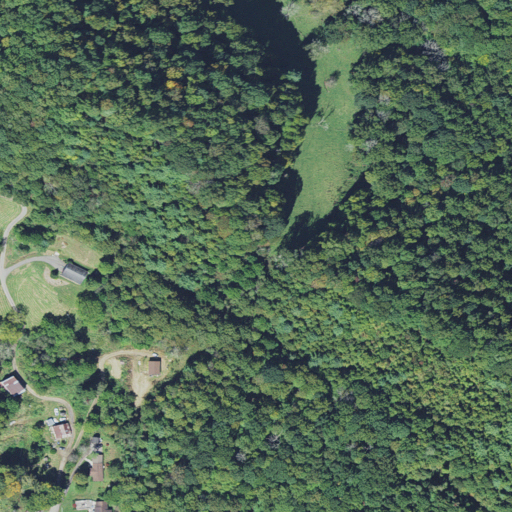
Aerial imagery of gap in North Carolina named Wolfpit Gap containing deciduous forest, mixed forest, pasture, open development, and low intensity development